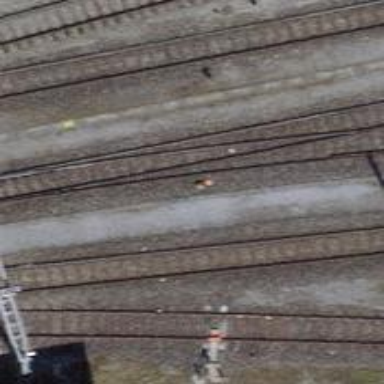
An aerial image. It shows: Railway switch.